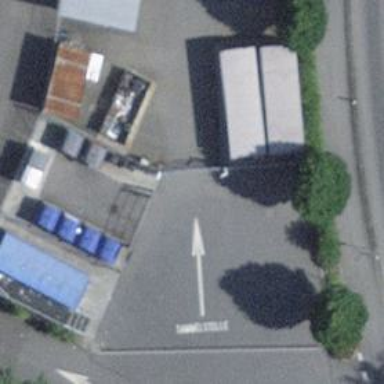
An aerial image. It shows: Recycling centre providing amenities for recycling.